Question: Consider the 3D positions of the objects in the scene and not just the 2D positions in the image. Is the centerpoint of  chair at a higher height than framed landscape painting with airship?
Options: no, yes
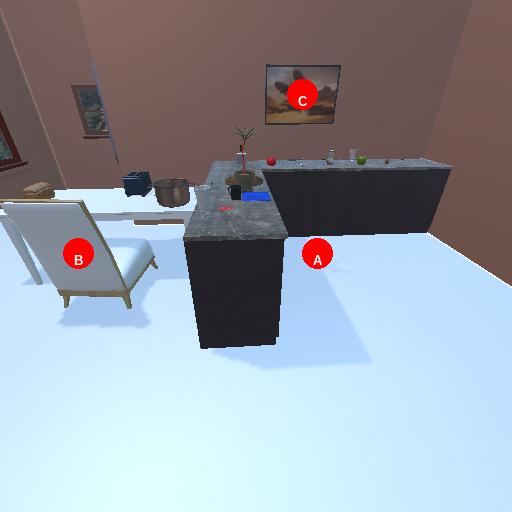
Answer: no